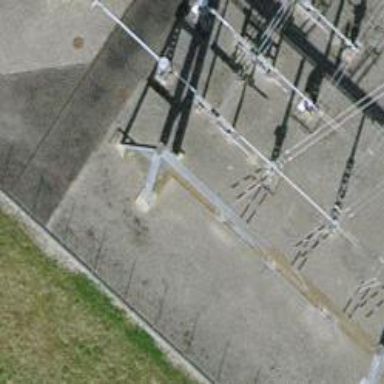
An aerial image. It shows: Bay for power line.